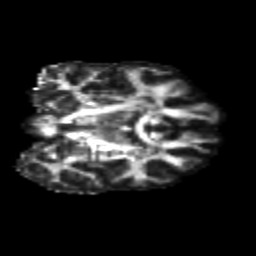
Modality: FA
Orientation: coronal
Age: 26
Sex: female
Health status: healthy
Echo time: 0.074 s